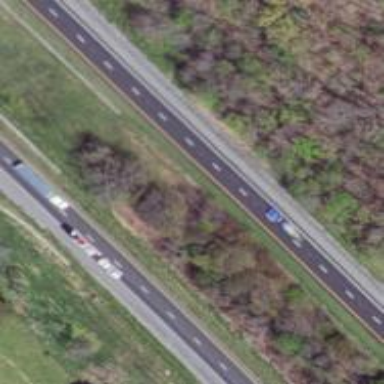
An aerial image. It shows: Asphalt motorway.